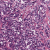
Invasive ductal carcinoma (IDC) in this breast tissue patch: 1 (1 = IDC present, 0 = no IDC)